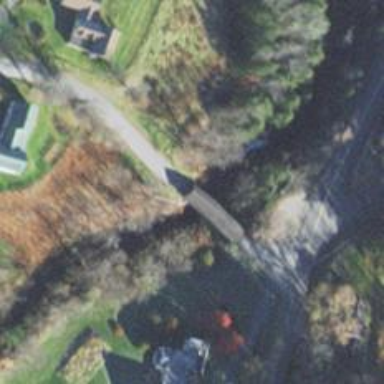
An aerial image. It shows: Covered bridge on residential road.